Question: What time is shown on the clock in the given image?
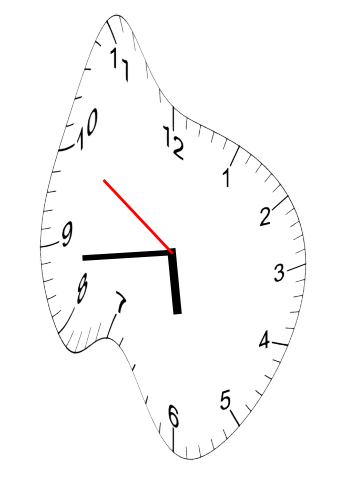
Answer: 05:43:50